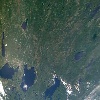
Label: land